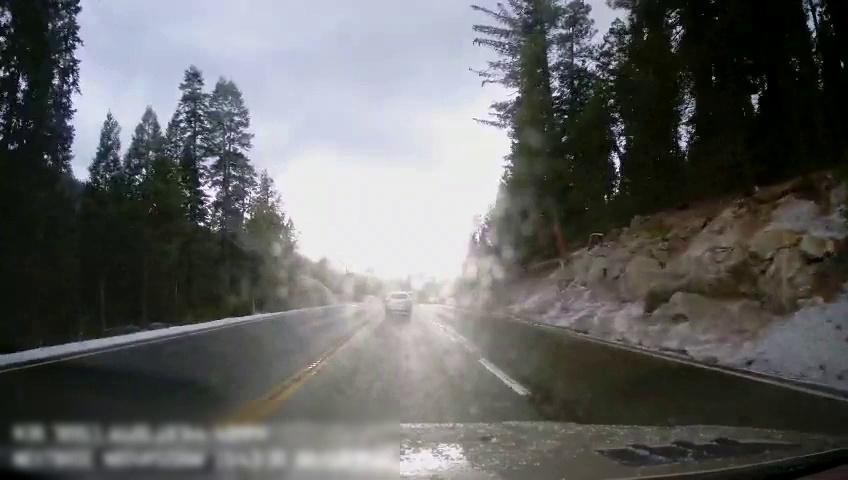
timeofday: Day
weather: Cloudy
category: Drivable Space
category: Vehicles | Car
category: Lanes | Current Lane
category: Lanes | Current Lane
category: Lanes | Opposite Lane
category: Lanes | Opposite Lane
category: Lanes | Current Lane